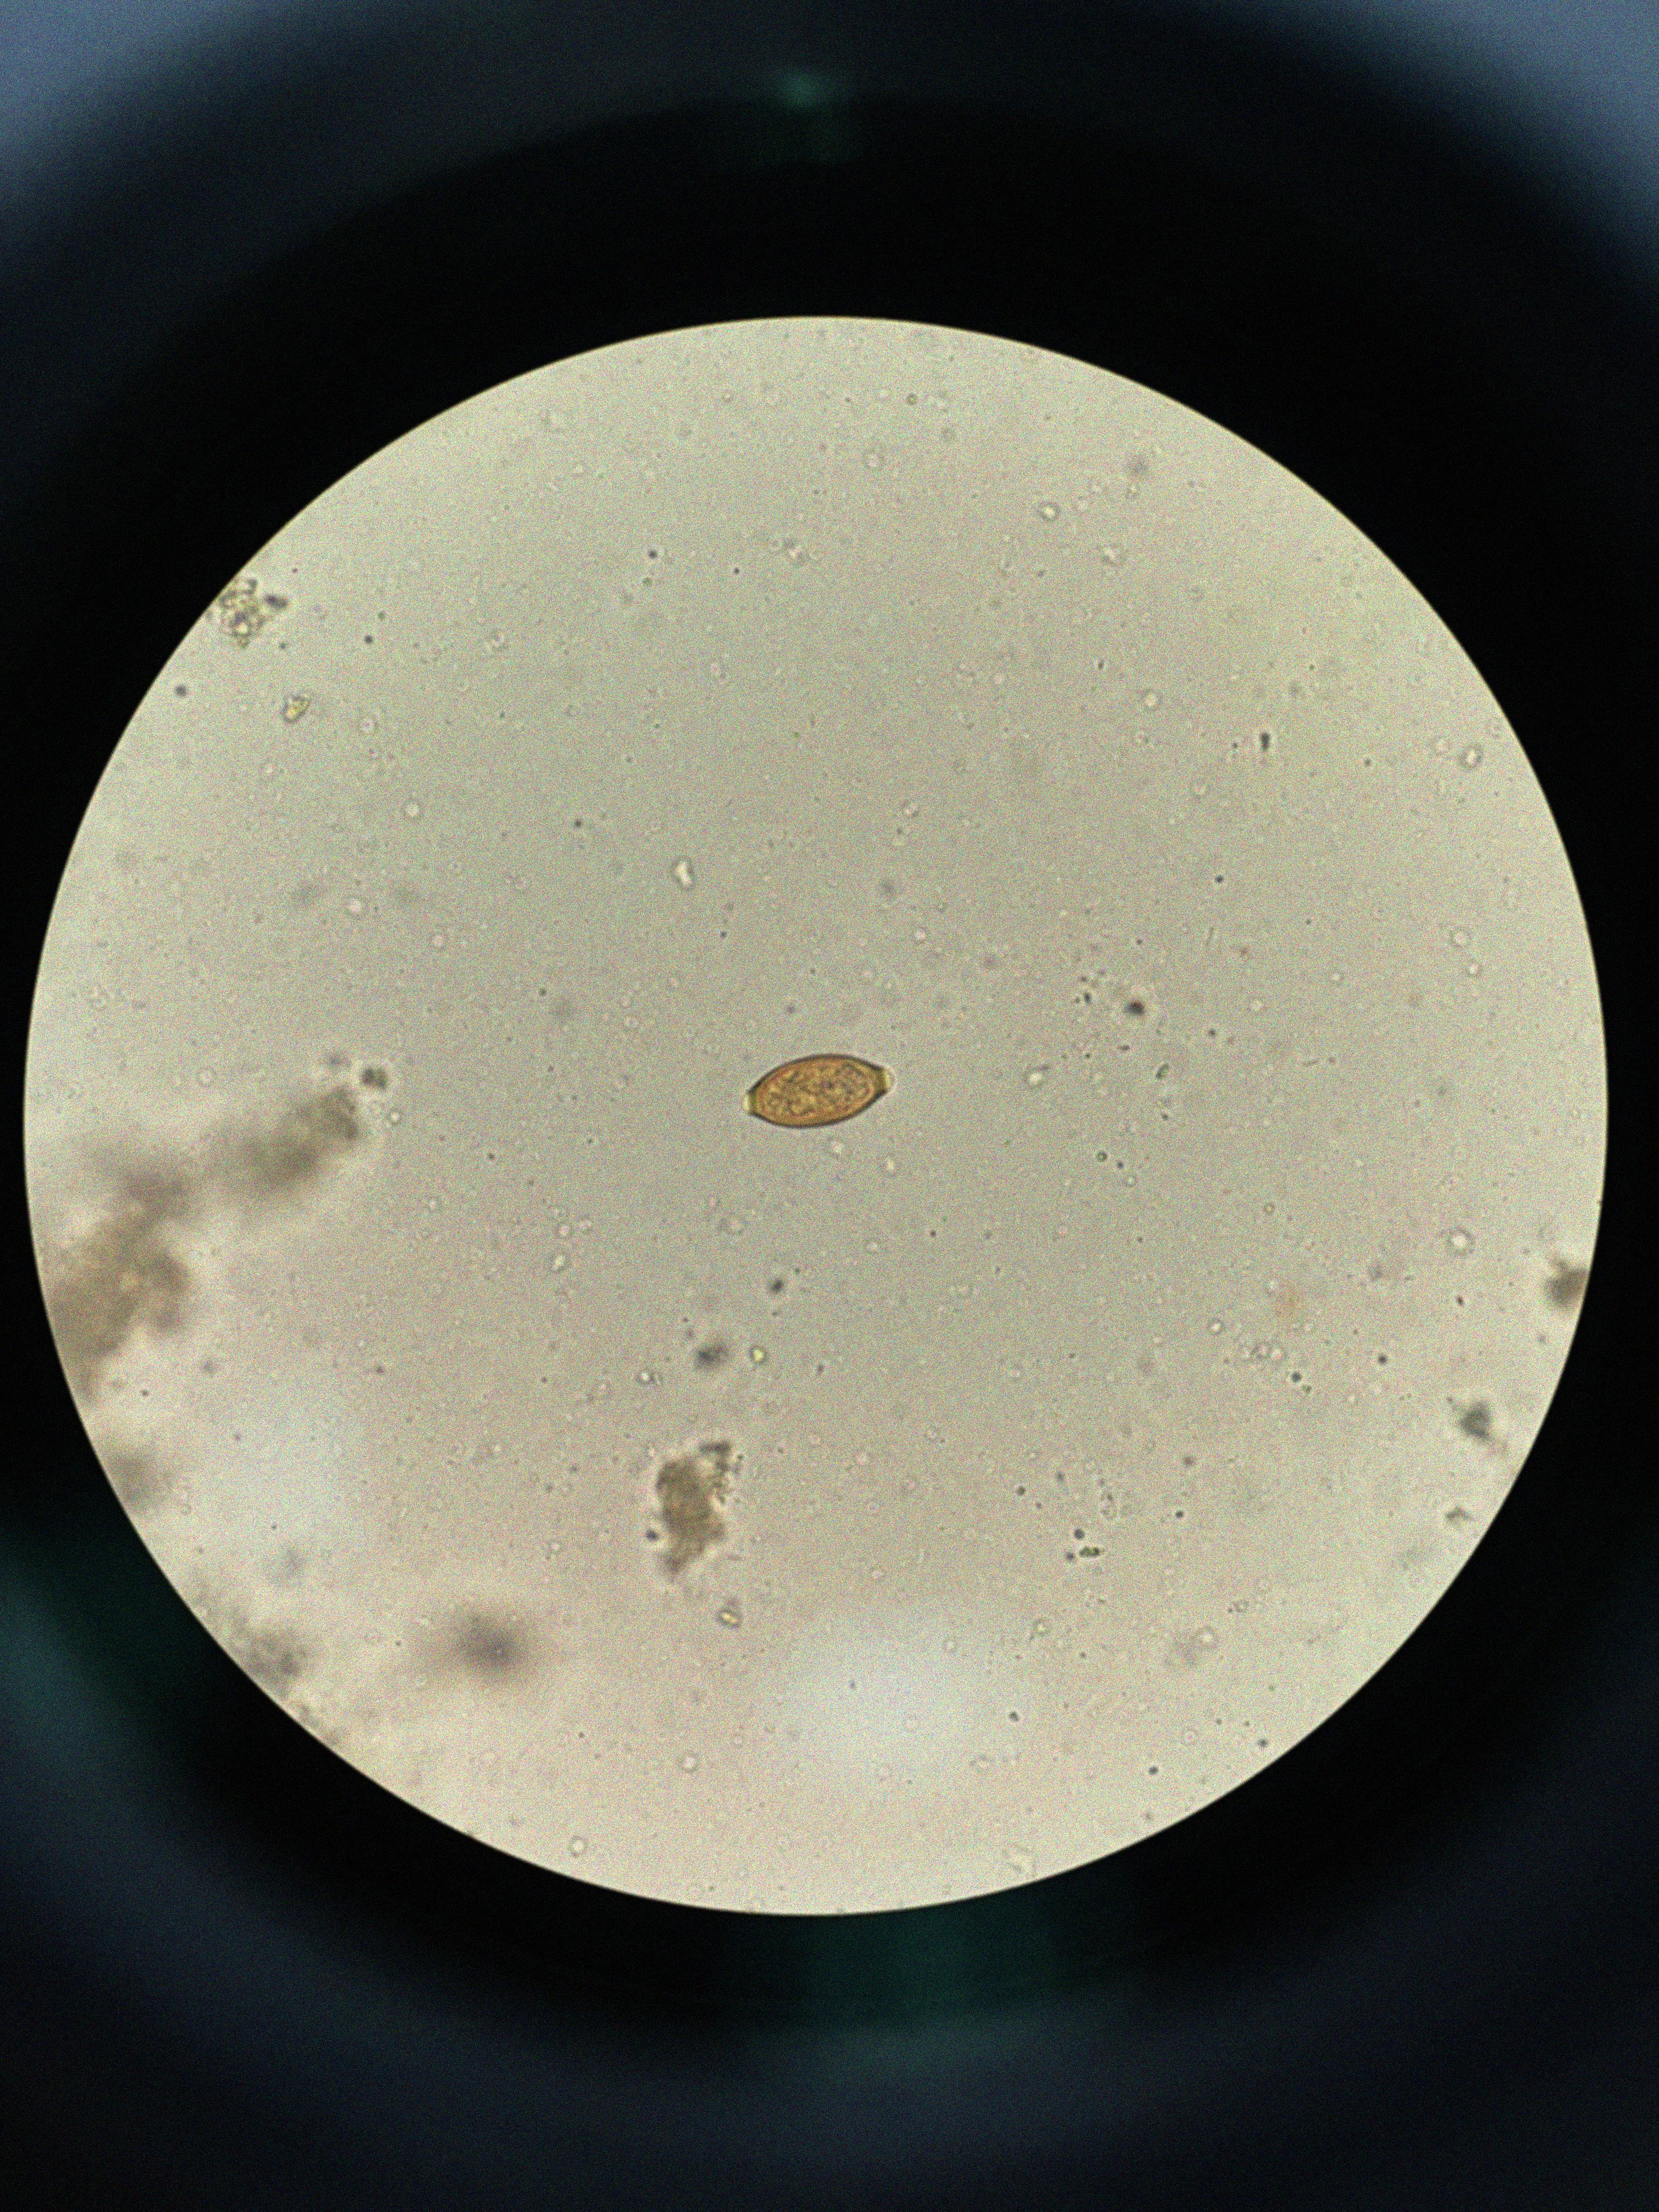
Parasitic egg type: Trichuris trichiura